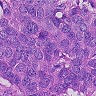
Metastatic tissue present: yes